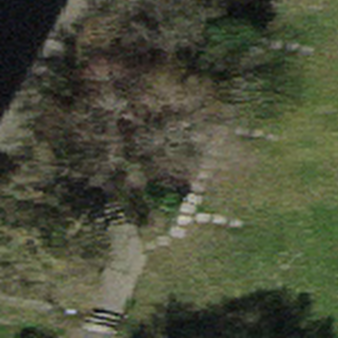
Label: other